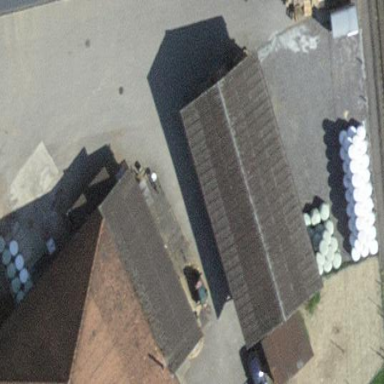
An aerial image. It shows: Rural barn.